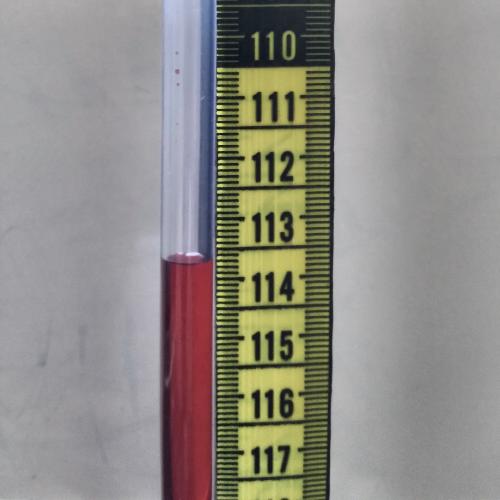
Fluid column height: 113.7 cm